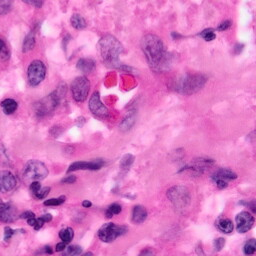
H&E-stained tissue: Pancreatic